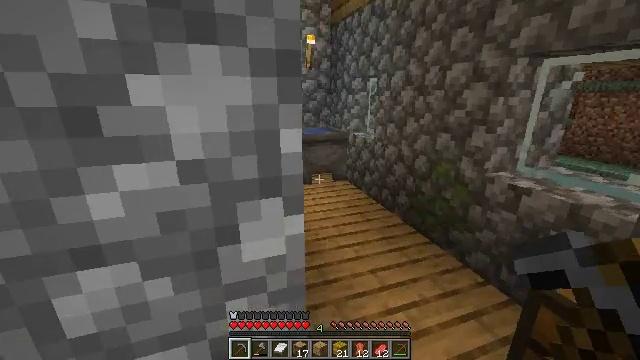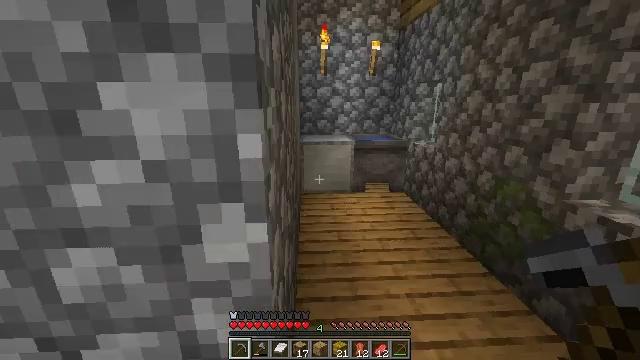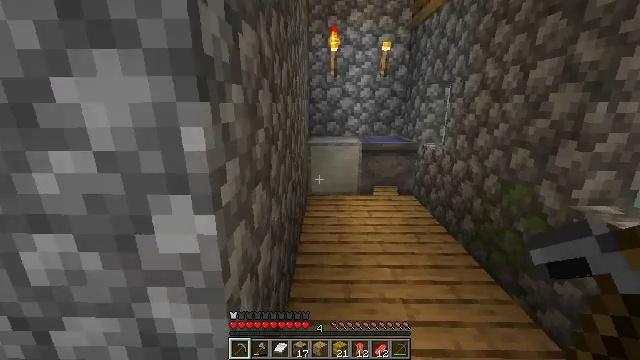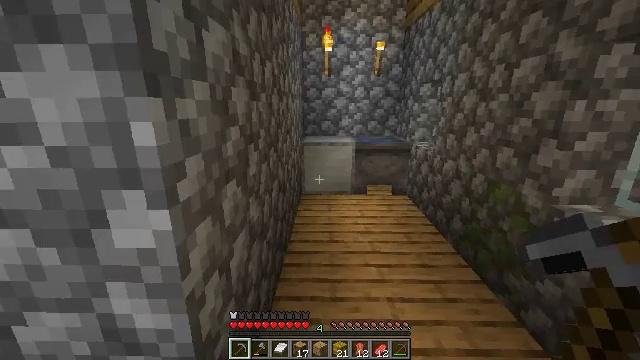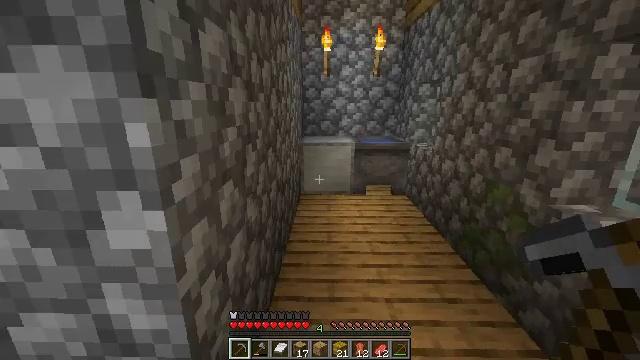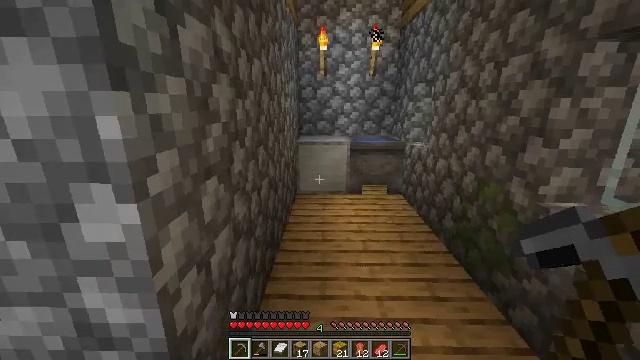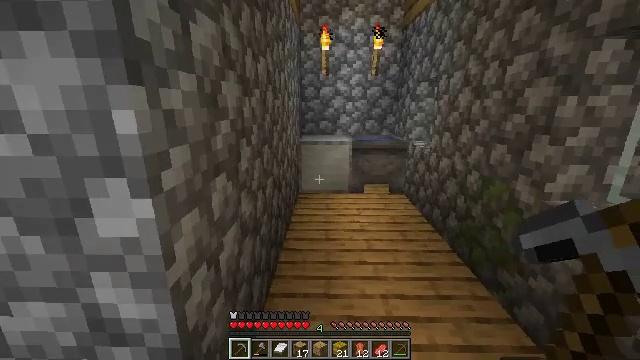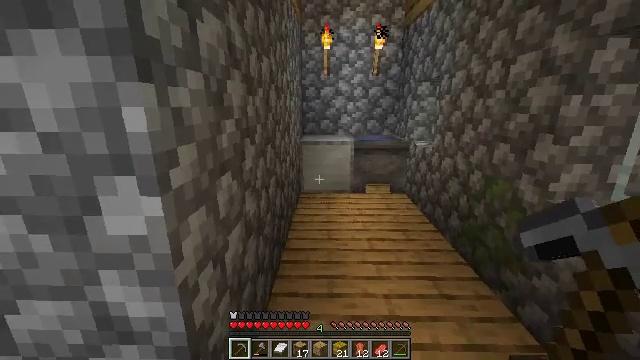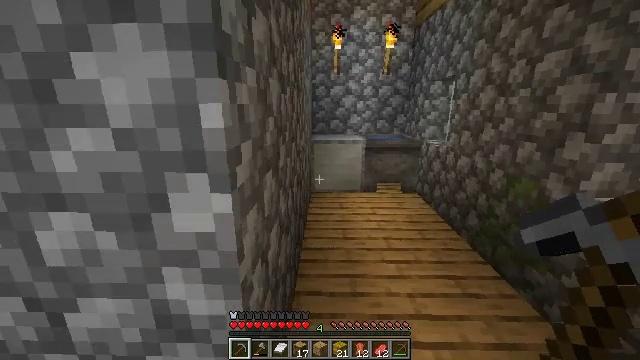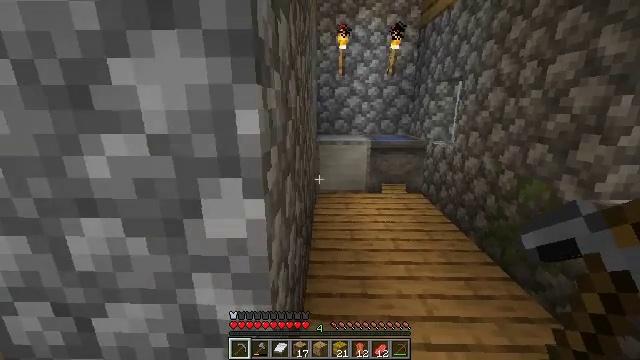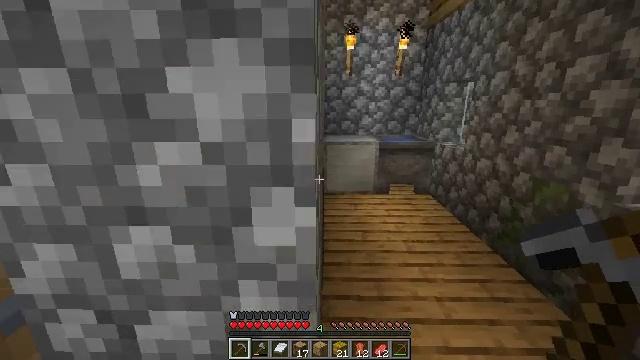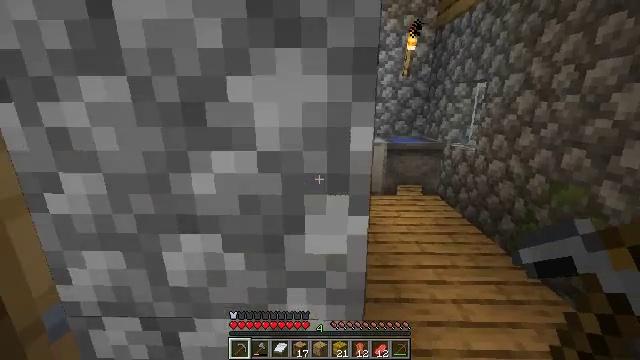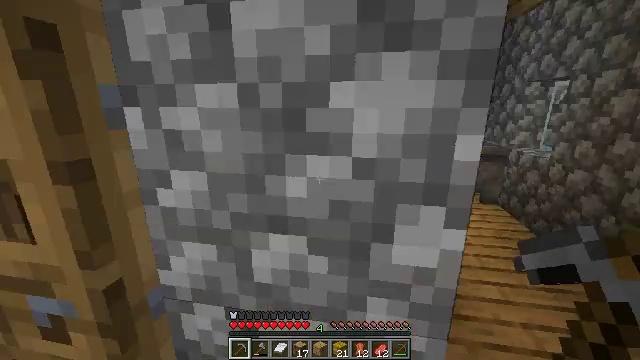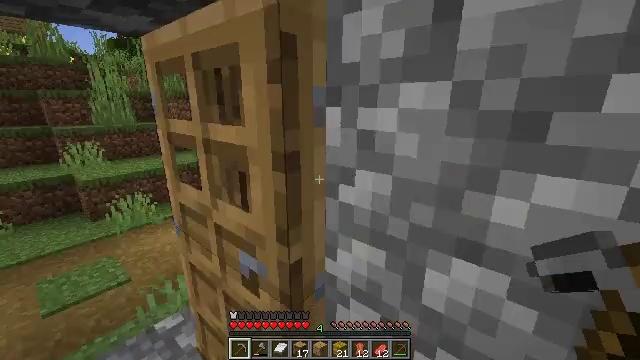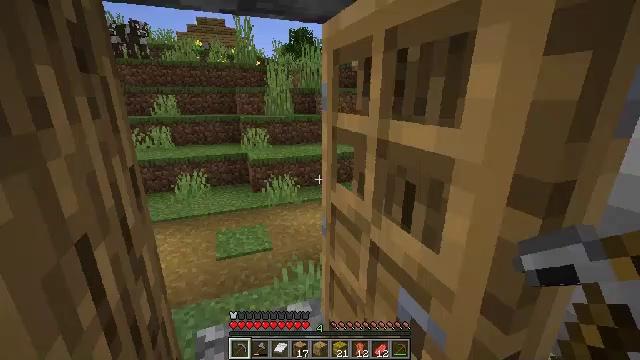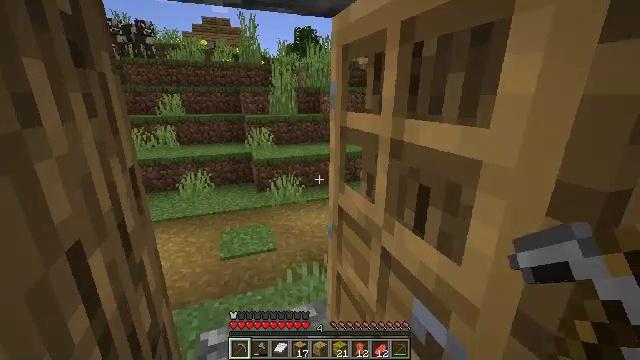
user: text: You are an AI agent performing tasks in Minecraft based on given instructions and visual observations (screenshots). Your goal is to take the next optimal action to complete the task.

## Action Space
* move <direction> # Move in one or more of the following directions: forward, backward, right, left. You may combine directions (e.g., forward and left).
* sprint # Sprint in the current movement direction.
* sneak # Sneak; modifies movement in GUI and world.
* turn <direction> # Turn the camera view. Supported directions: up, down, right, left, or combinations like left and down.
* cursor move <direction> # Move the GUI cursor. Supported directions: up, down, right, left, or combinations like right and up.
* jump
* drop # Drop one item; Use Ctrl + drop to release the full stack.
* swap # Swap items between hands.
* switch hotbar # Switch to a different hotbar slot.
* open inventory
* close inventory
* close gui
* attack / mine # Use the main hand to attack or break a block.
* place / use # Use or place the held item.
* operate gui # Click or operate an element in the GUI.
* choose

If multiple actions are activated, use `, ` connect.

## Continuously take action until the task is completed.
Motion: motion action
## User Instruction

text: Attack the clay block to obtain it.
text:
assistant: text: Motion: move right, turn left and up
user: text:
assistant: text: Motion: move right, turn left
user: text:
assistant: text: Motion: no_op
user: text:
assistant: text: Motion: no_op
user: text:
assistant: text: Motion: no_op
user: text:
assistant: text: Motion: move left
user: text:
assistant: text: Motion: move left
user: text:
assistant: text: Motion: no_op
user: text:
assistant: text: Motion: move left
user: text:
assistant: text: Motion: move left
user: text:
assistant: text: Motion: move left
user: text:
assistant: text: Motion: move left, turn left
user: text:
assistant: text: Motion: move left, turn left
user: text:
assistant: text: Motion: move forward and move left, turn left and down
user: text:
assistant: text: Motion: move forward and move left
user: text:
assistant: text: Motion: move forward and move left
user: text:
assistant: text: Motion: move forward and move left
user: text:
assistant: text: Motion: move forward
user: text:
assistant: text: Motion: move forward
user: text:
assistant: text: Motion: move forward and move left
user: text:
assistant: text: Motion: move forward and move left
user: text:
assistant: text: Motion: move forward and move left
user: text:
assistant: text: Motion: move forward and move left
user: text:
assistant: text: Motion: move forward and move left, turn left and up
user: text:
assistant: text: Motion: move forward and move left, turn left and up
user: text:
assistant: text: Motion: move forward and move left, turn left and up
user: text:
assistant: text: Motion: move forward and move left
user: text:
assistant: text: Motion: move forward and move left
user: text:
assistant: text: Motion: move forward and move left, turn left
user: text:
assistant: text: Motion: move forward and move left, turn left